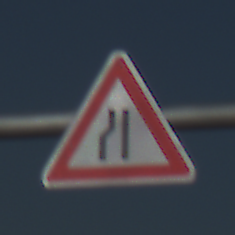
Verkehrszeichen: EinseitigVerengteFahrbahnLinks
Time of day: MorningAfternoon
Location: Outdoor (Nature)
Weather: Clear
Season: NotSpecified
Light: Natural